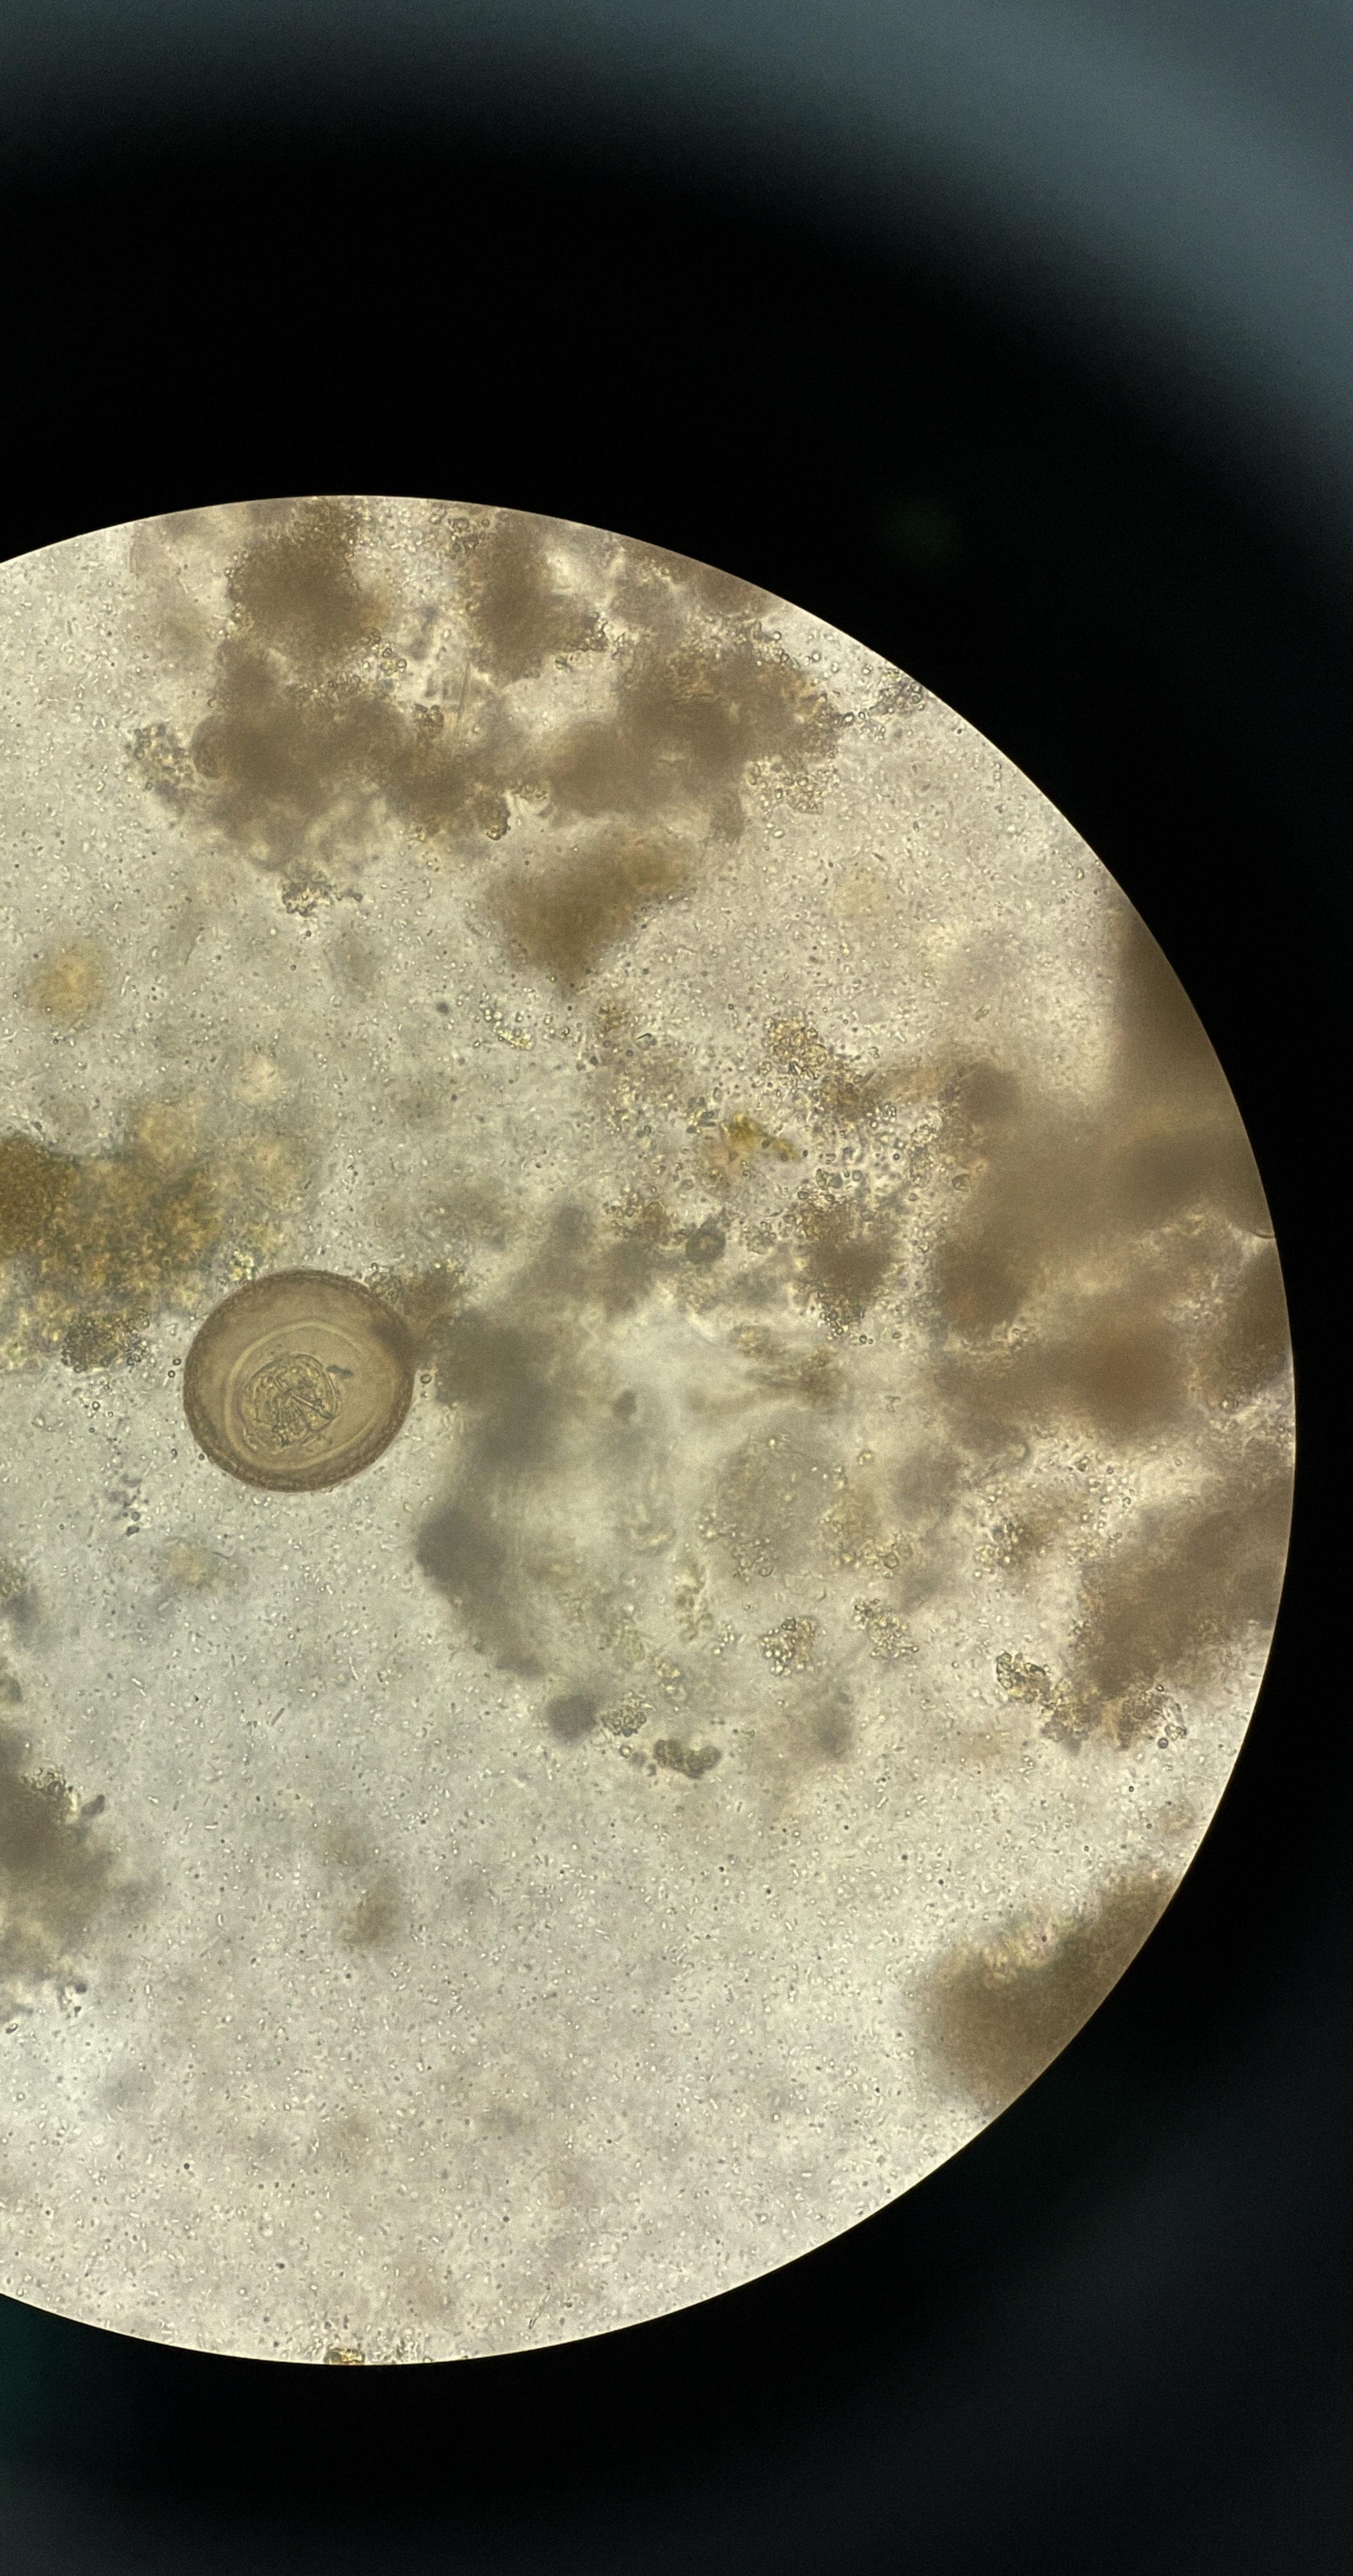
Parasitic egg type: Hymenolepis diminuta